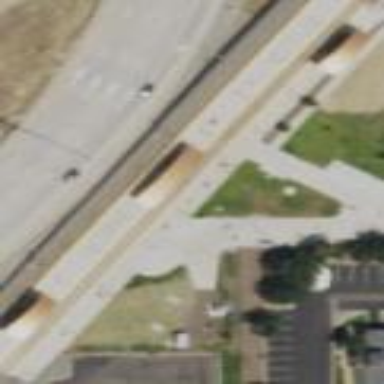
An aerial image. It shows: Concrete platform for public transport with shelter. This light rail platform provides convenient waiting area for passengers.